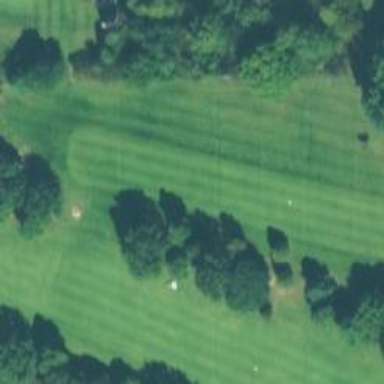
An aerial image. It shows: Golf hole.